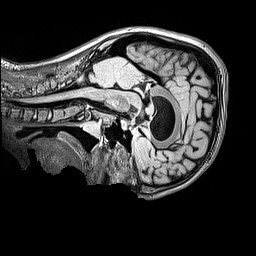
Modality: FLAIR
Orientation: sagittal
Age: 11
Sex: male
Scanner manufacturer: siemens
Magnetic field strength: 3 T
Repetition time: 5 s
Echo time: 0.388 s